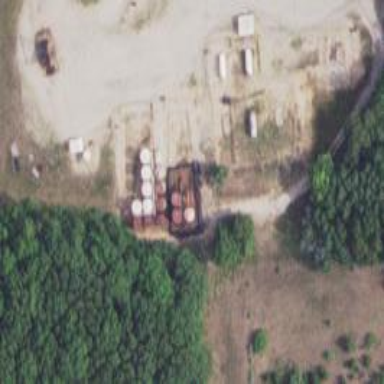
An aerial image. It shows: Storage tank with man-made structure.